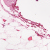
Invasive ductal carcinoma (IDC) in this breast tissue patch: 0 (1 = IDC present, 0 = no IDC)